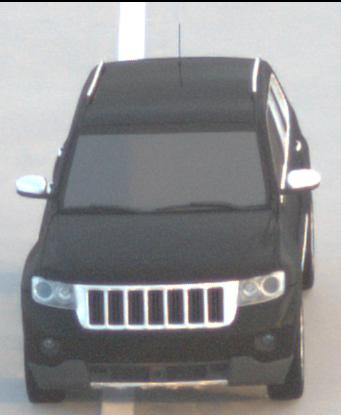
Make: Jeep
Model: Grand Cherokee
Detailed model: WK2
Model produced from: 2010
Model produced until: 2021
Doors: 5
Color: black
Road condition: dry road
Daytime: sunrise or sunset
Contrast: low contrast